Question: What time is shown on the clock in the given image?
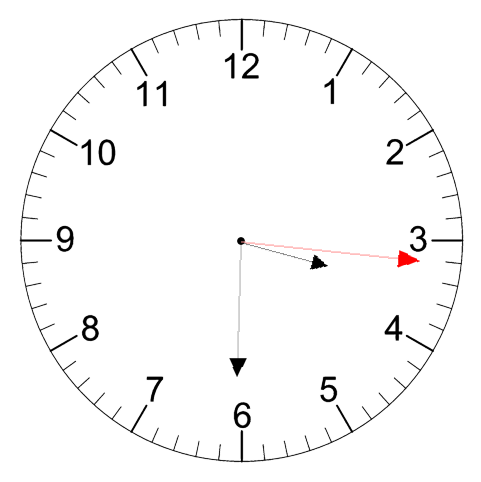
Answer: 03:30:16